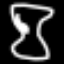
Label: hourglass